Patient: sex M, age 71
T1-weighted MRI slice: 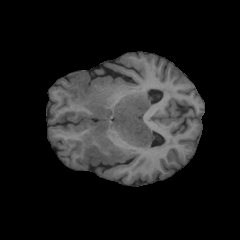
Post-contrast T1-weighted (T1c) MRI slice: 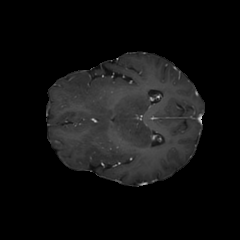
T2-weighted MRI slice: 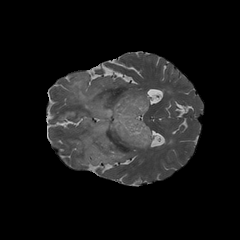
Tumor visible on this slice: yes
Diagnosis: Astrocytoma, IDH-wildtype
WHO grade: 2